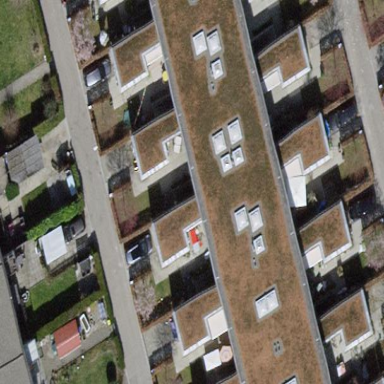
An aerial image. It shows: House with flat roof.